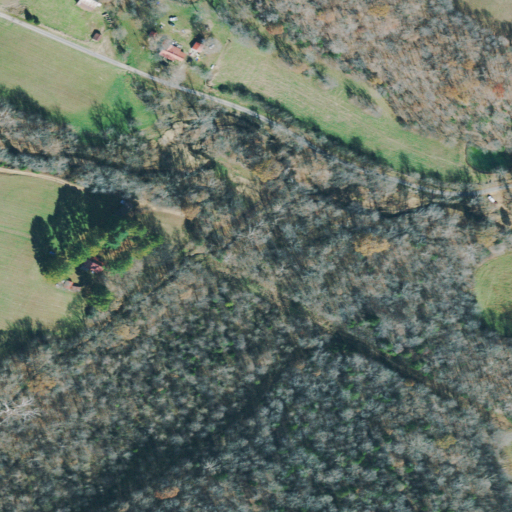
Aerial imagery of valley in Tennessee named Muscadine Hollow containing deciduous forest, pasture, open development, mixed forest, and low intensity development